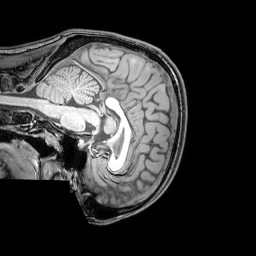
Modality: T1w
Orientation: sagittal
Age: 21
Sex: male
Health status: healthy
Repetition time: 0.081 s
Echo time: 0.037 s